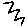
Label: zigzag